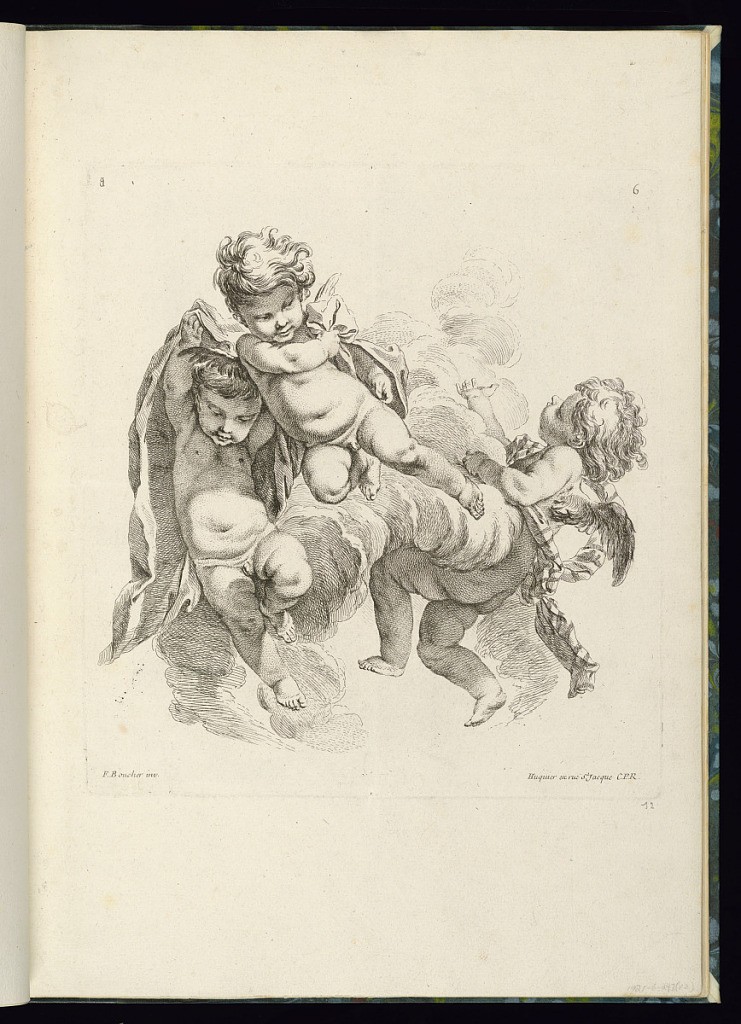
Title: Three Putti
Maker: François Boucher, French, 1703–1770
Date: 1738–49
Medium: Etching on laid paper
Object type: Print
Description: Three winged putti in the clouds, with ribbons wrapping loosely around them. Two of the putti hold onto a large piece of fabric. The plate is signed and numbered.